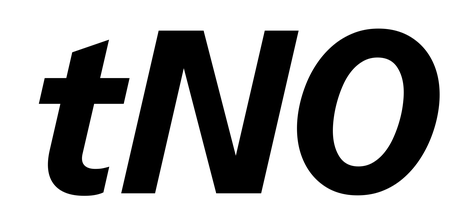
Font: InstrumentSans-Italic_Bold_Italic